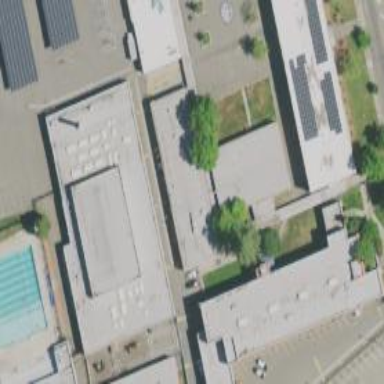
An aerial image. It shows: Historic school.